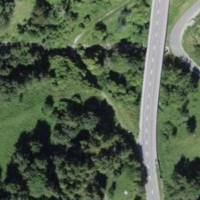
EUNIS habitat code: 45
Species observed at this site:
Melitaea diamina
Melitaea cinxia
Geranium robertianum
Polyommatus icarus
Bromus erectus